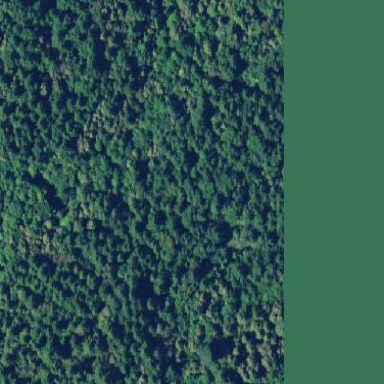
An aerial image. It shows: Forest area.